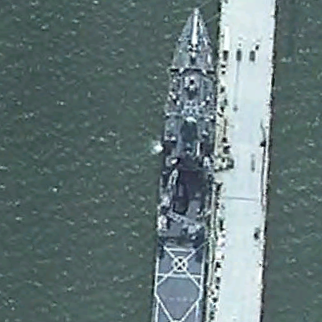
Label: combat